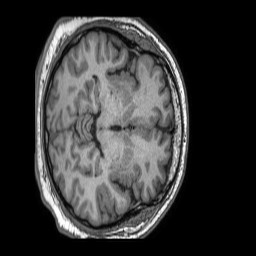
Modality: T1w
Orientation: axial
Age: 45
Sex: male
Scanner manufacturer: philips
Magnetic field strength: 1.5 T
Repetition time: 0.007031 s
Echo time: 0.003185 s